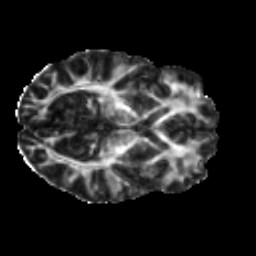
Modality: FA
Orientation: axial
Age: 35
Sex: male
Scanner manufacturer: ge
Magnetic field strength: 3 T
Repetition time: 7.8 s
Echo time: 0.0611 s